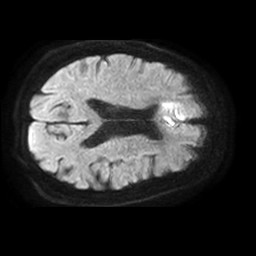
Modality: TRACE
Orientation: axial
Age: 78
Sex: female
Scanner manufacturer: philips
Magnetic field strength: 1.5 T
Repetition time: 3.393 s
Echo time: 0.06922 s